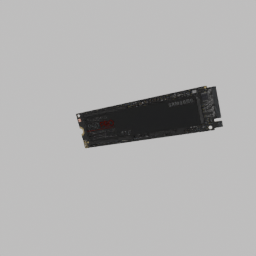
Label: electronics